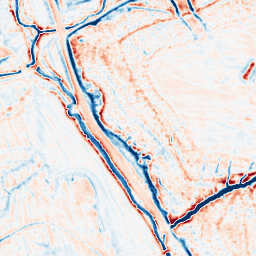
Category: multiscale
Decomposition family: dog_multiscale
Decomposition parameters: sigma_ratio: 1.4
n_scales: 5
base_sigma: 0.5
Upsampling method: sinc_blackman
Upsampling parameters: scale: 2
kernel_size: 4
Upsampling scale: 2